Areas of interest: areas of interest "Logistics and Express Delivery"
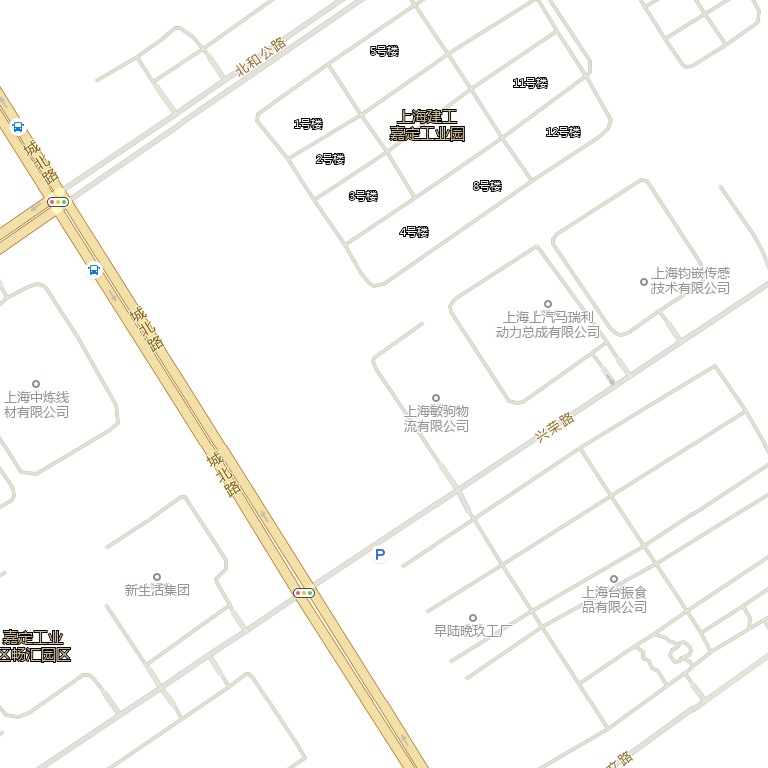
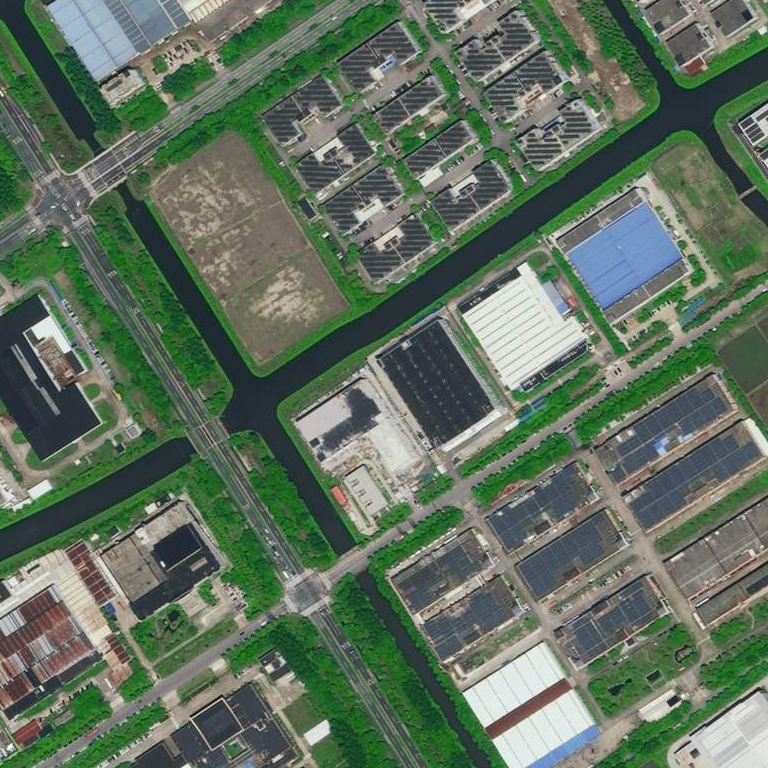